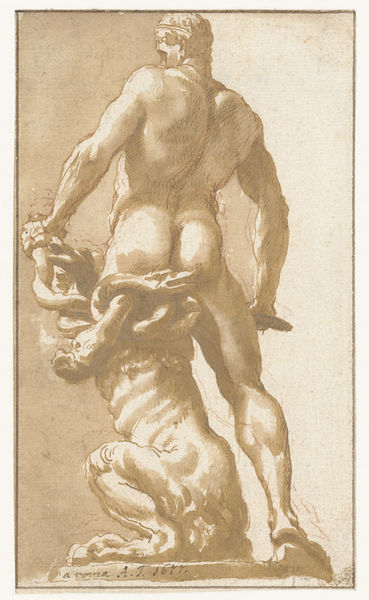
Titel: Hercules doodt de Hydra van Lerna
Künstler: Augustinus (I) Terwesten
Standort: Amsterdam
Institution: Rijksmuseum
Schlagwörter: painting, portrait, greek, man, naked, nude, nudity, male, drawing, dog, snakes, sculpture, statue, marble, animal, mythical, warrior, strong, staff, creature, muscle, snake, anatomy, europe, muscles, weapon, european, romance, short hair, behind, 17th century, sculpt, defeat, turned away, rib cage, 1687, rub cage, a.j, 1677, fightor, head accessory